Question: My question is going to be pretty concise. I saw this Deezer page and I tried to zoom in and out to see that the image is "out of zoom" (see the image below)

Below is a structure we consider to be my page:
'''
<body>
<div class="visual-header">
<div class="container">
SOME TEXT
</div>
</div>
PAGE CONTENT
</body>
'''
How am I supposed to use 'image.png' of a size of 2000x800 pixels to get this effect?
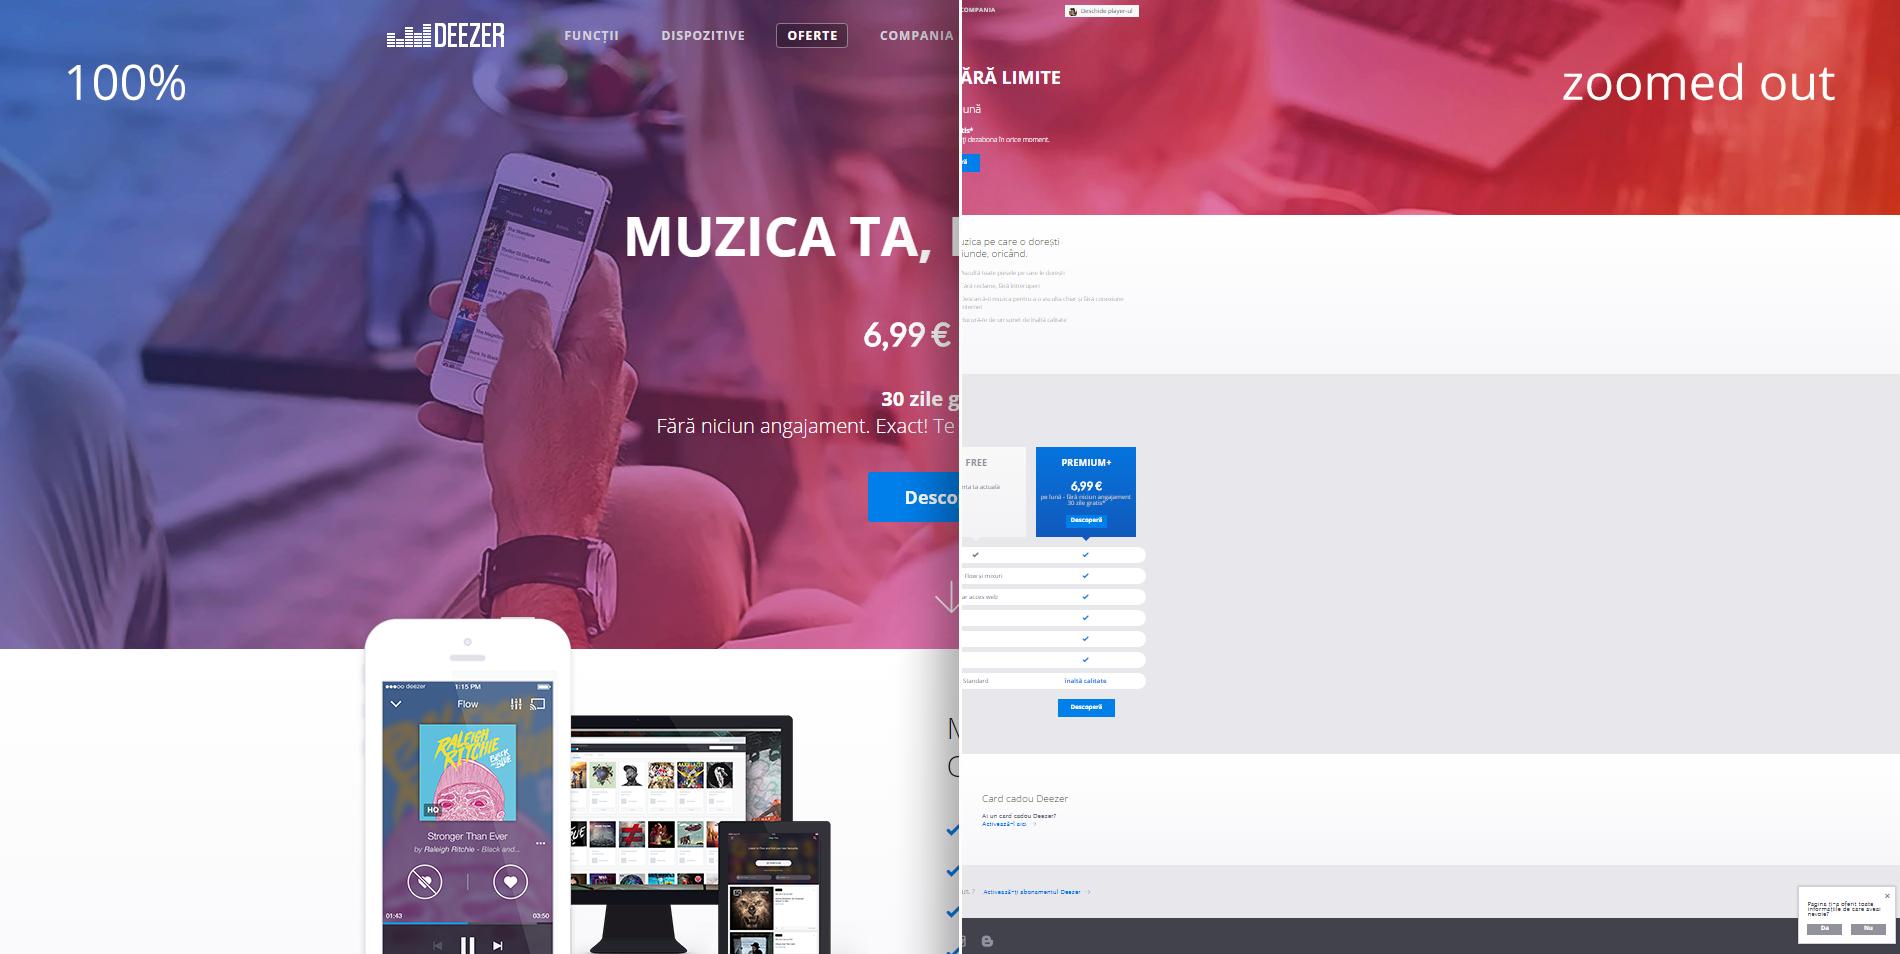
Answer: This will make the background image fit the width of the screen, whatever the zoom level.
'''
BODY
{
background-image: url("http://www.psdgraphics.com/file/colorful-triangles-background.jpg");
background-size: 100%;
}
'''
If you want the image to stretch both horizontally and vertically (and not retain its aspect ratio), use:
'''
BODY
{
margin: 0;
min-height: 100vh;
background-image: url("http://www.psdgraphics.com/file/colorful-triangles-background.jpg");
background-size: 100% 100%;
}
'''